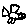
Label: bird